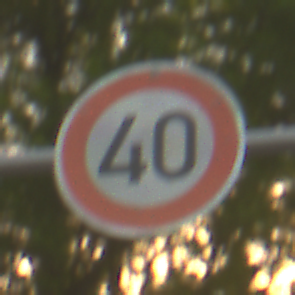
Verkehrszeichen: Geschwindigkeit40
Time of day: SunriseSunset
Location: Outdoor (RoadRail)
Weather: Clear
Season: NotSpecified
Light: Natural